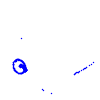
Particle: kaon